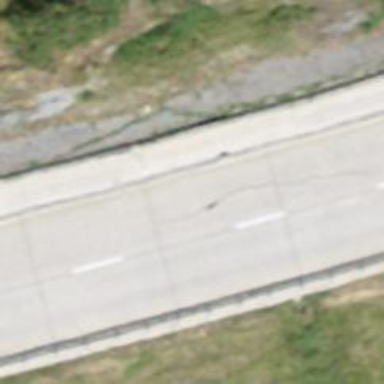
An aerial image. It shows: Asphalt road classified as primary highway.